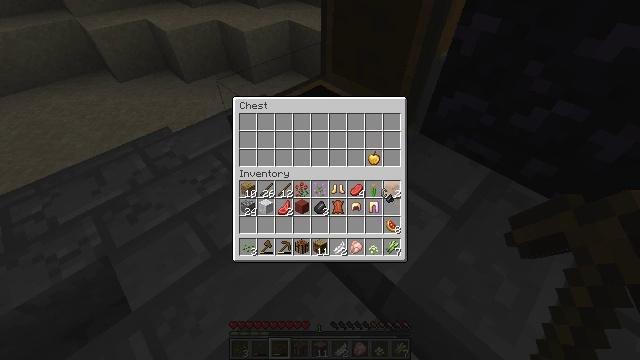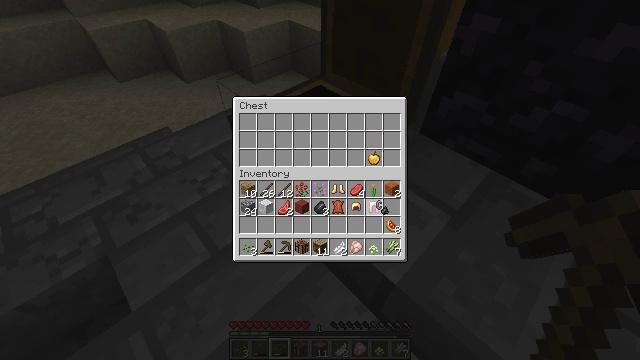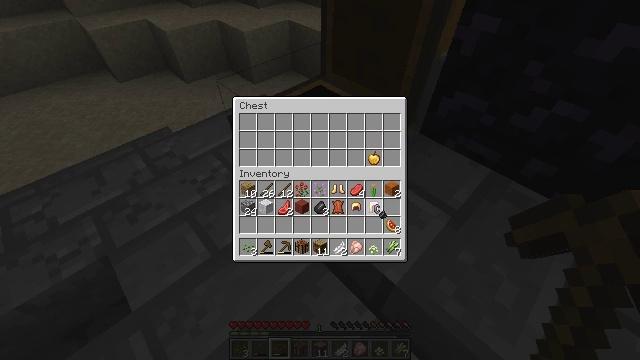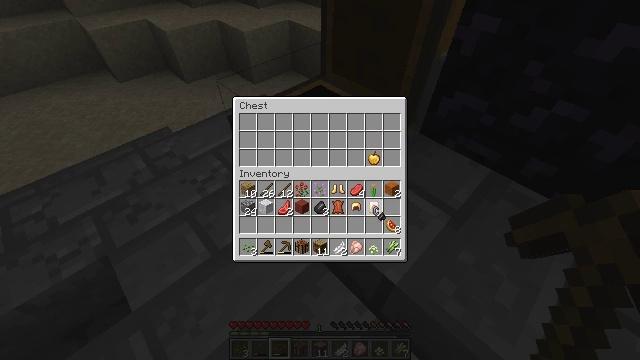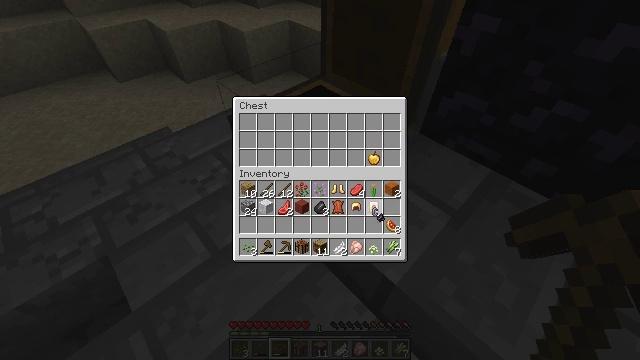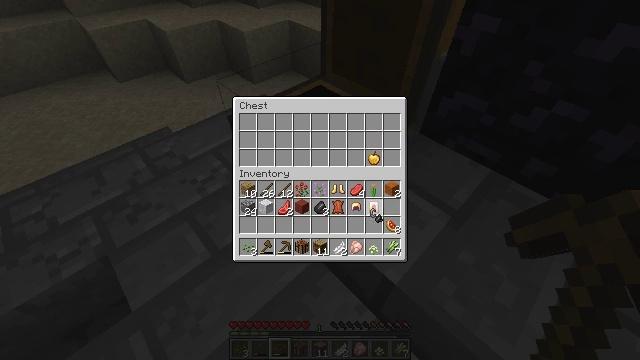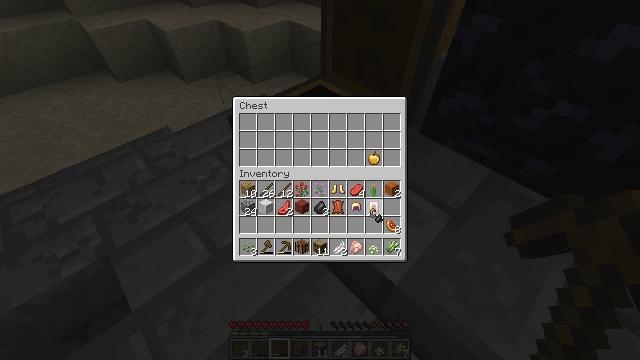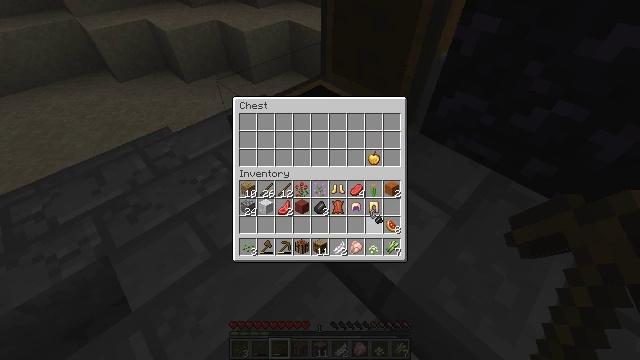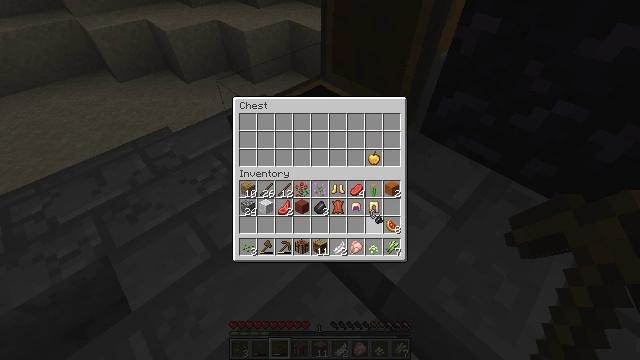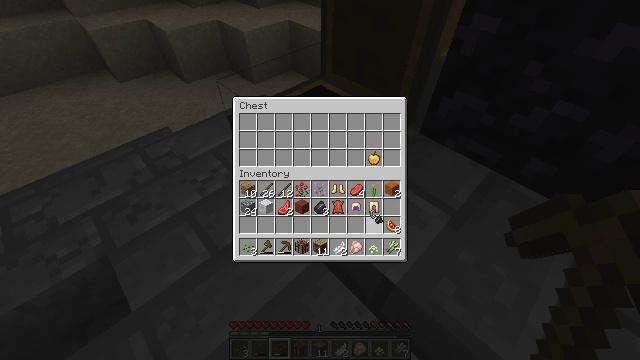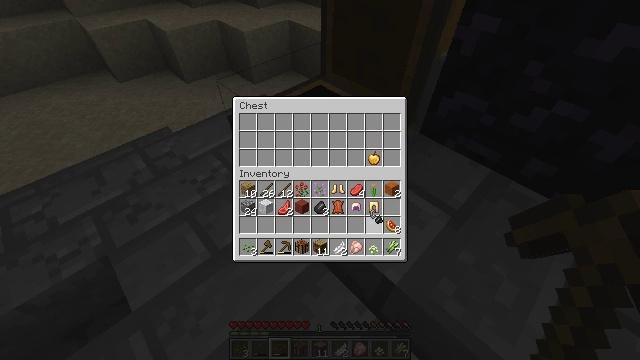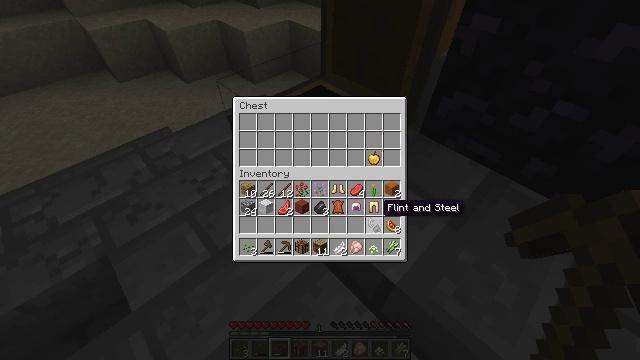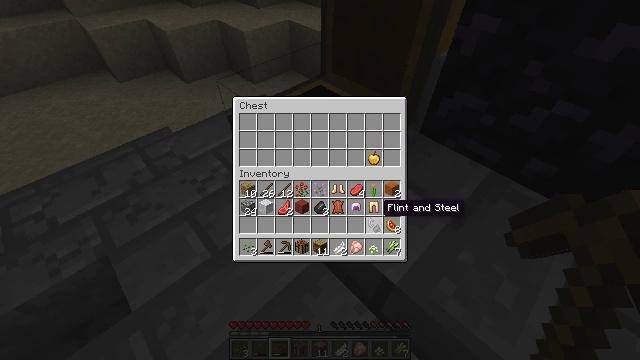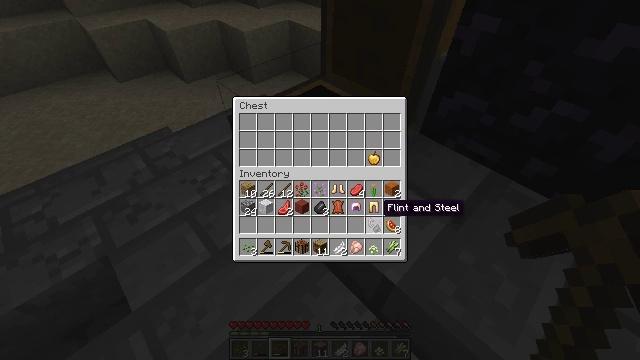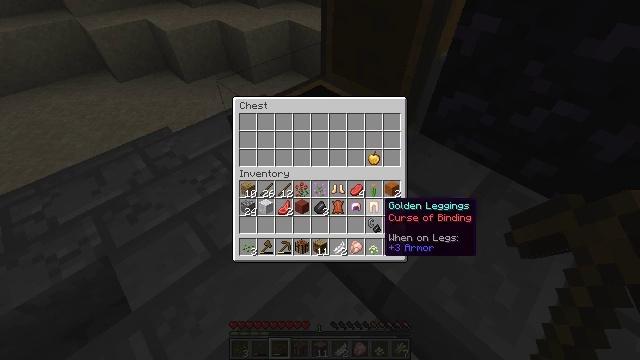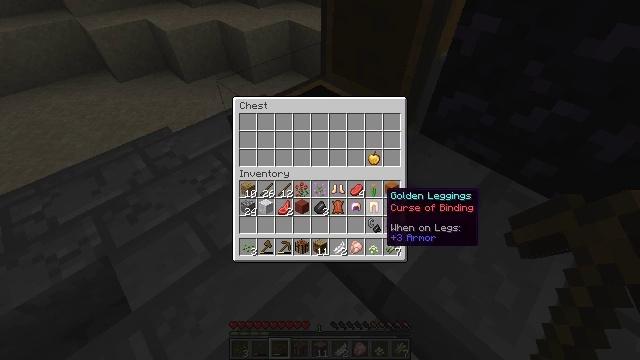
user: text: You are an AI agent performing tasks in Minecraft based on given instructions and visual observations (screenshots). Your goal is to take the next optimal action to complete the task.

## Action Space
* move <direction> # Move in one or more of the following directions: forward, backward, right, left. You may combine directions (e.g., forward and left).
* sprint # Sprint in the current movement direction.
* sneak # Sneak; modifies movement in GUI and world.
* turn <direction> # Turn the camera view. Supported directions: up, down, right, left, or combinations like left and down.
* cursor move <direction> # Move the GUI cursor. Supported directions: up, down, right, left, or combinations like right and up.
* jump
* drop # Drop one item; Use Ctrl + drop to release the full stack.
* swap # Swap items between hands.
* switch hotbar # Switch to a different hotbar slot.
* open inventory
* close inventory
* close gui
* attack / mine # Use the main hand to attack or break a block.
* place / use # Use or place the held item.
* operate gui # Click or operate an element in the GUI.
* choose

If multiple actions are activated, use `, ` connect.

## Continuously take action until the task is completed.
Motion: motion action
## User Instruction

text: Mine the chest to collect it.
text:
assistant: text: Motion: cursor move down
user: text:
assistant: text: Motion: no_op
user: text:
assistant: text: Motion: no_op
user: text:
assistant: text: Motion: no_op
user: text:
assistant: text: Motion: no_op
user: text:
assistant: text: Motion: no_op
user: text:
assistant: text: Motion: no_op
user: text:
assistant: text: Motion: operate gui
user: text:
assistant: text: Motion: operate gui
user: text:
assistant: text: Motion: operate gui
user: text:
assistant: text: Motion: no_op
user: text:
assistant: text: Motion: no_op
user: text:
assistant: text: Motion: no_op
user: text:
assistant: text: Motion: no_op
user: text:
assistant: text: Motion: cursor move up
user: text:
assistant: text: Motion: no_op
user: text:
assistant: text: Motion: no_op
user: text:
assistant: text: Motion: cursor move up
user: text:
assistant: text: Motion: cursor move up
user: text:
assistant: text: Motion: no_op
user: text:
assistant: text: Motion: no_op
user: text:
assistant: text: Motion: no_op
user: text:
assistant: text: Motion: no_op
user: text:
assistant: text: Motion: no_op
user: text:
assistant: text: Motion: no_op
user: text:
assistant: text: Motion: operate gui
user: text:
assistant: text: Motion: operate gui
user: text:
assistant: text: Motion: operate gui
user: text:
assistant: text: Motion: cursor move down
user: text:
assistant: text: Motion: cursor move down